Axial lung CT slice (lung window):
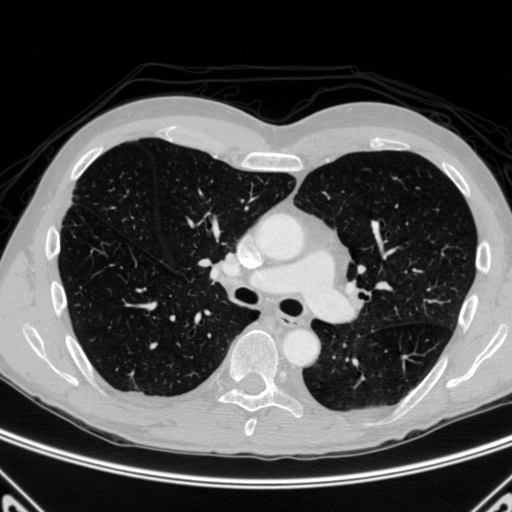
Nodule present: no